Question: I've got a chrome extension that I update frequently, and so I wrote an update notification popup for it. It displays when the manifest.version changes so that the user doesn't miss that there was an update with new options that they'd need to enable/disable. Then I realized that for minor big fixes and the like, it doesn't make sense to bug the user. Because I have to update the manifest version everytime I update the script, I thought it would be nice to just have an ''new_options' : true' field in the manifest that my script could key off of. Unfortunately when I tried it I get this:

Is there some way to add your own custom key/value entries in the chrome manifest?
I checked the documentation and it doesn't appear that there are any "free JSON" enabled keys, but I thought I'd ask before completely giving up on the idea. I could easily put a global flag in the script itself, but I know me, and I'm liable to forget to change it every update.
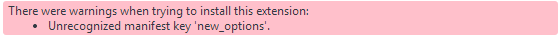
Answer: Although the "Unrecognised manifest key 'new_options'" warning can safely be ignored, I recommend to not abuse this method for toggling features. An extension cannot change its manifest file, so having a hypothetical '"new_options": true' field would not be very useful.
A better way to manage notifications for updates is to consistently stick to the following convention and use <URL>:
1. Use the <major>.<minor> version numbering.
2. For minor changes, increase <minor>.
3. For major changes requiring (popup/changelog) notifications, increase <major>.
For example:
'''
chrome.runtime.onInstalled.addListener(function(details) {
if (details.reason == 'install') {
// First-run code here.
// TODO: Thank the user for installing the extension
} else if (details.reason == 'update') {
// Check for update
var versionPartsOld = details.previousVersion.split('.');
var versionPartsNew = chrome.runtime.getManifest().version.split('.');
if (versionPartsOld[0] != versionPartsNew[0]) {
// Major version change!
// TODO: Show changelog for update?
}
}
});
'''